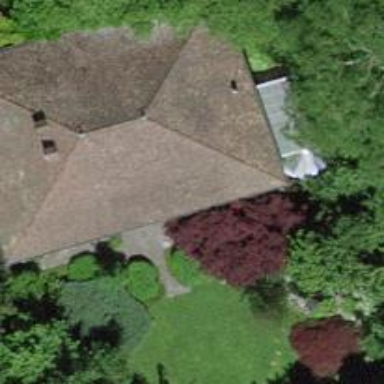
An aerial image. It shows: Hipped roof house.